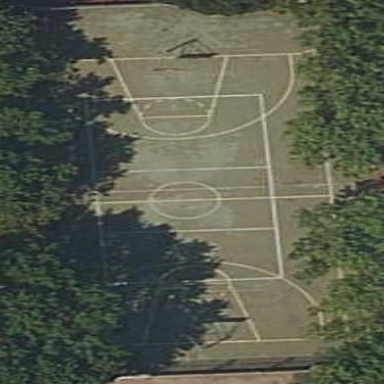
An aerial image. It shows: Basketball court on pitch.